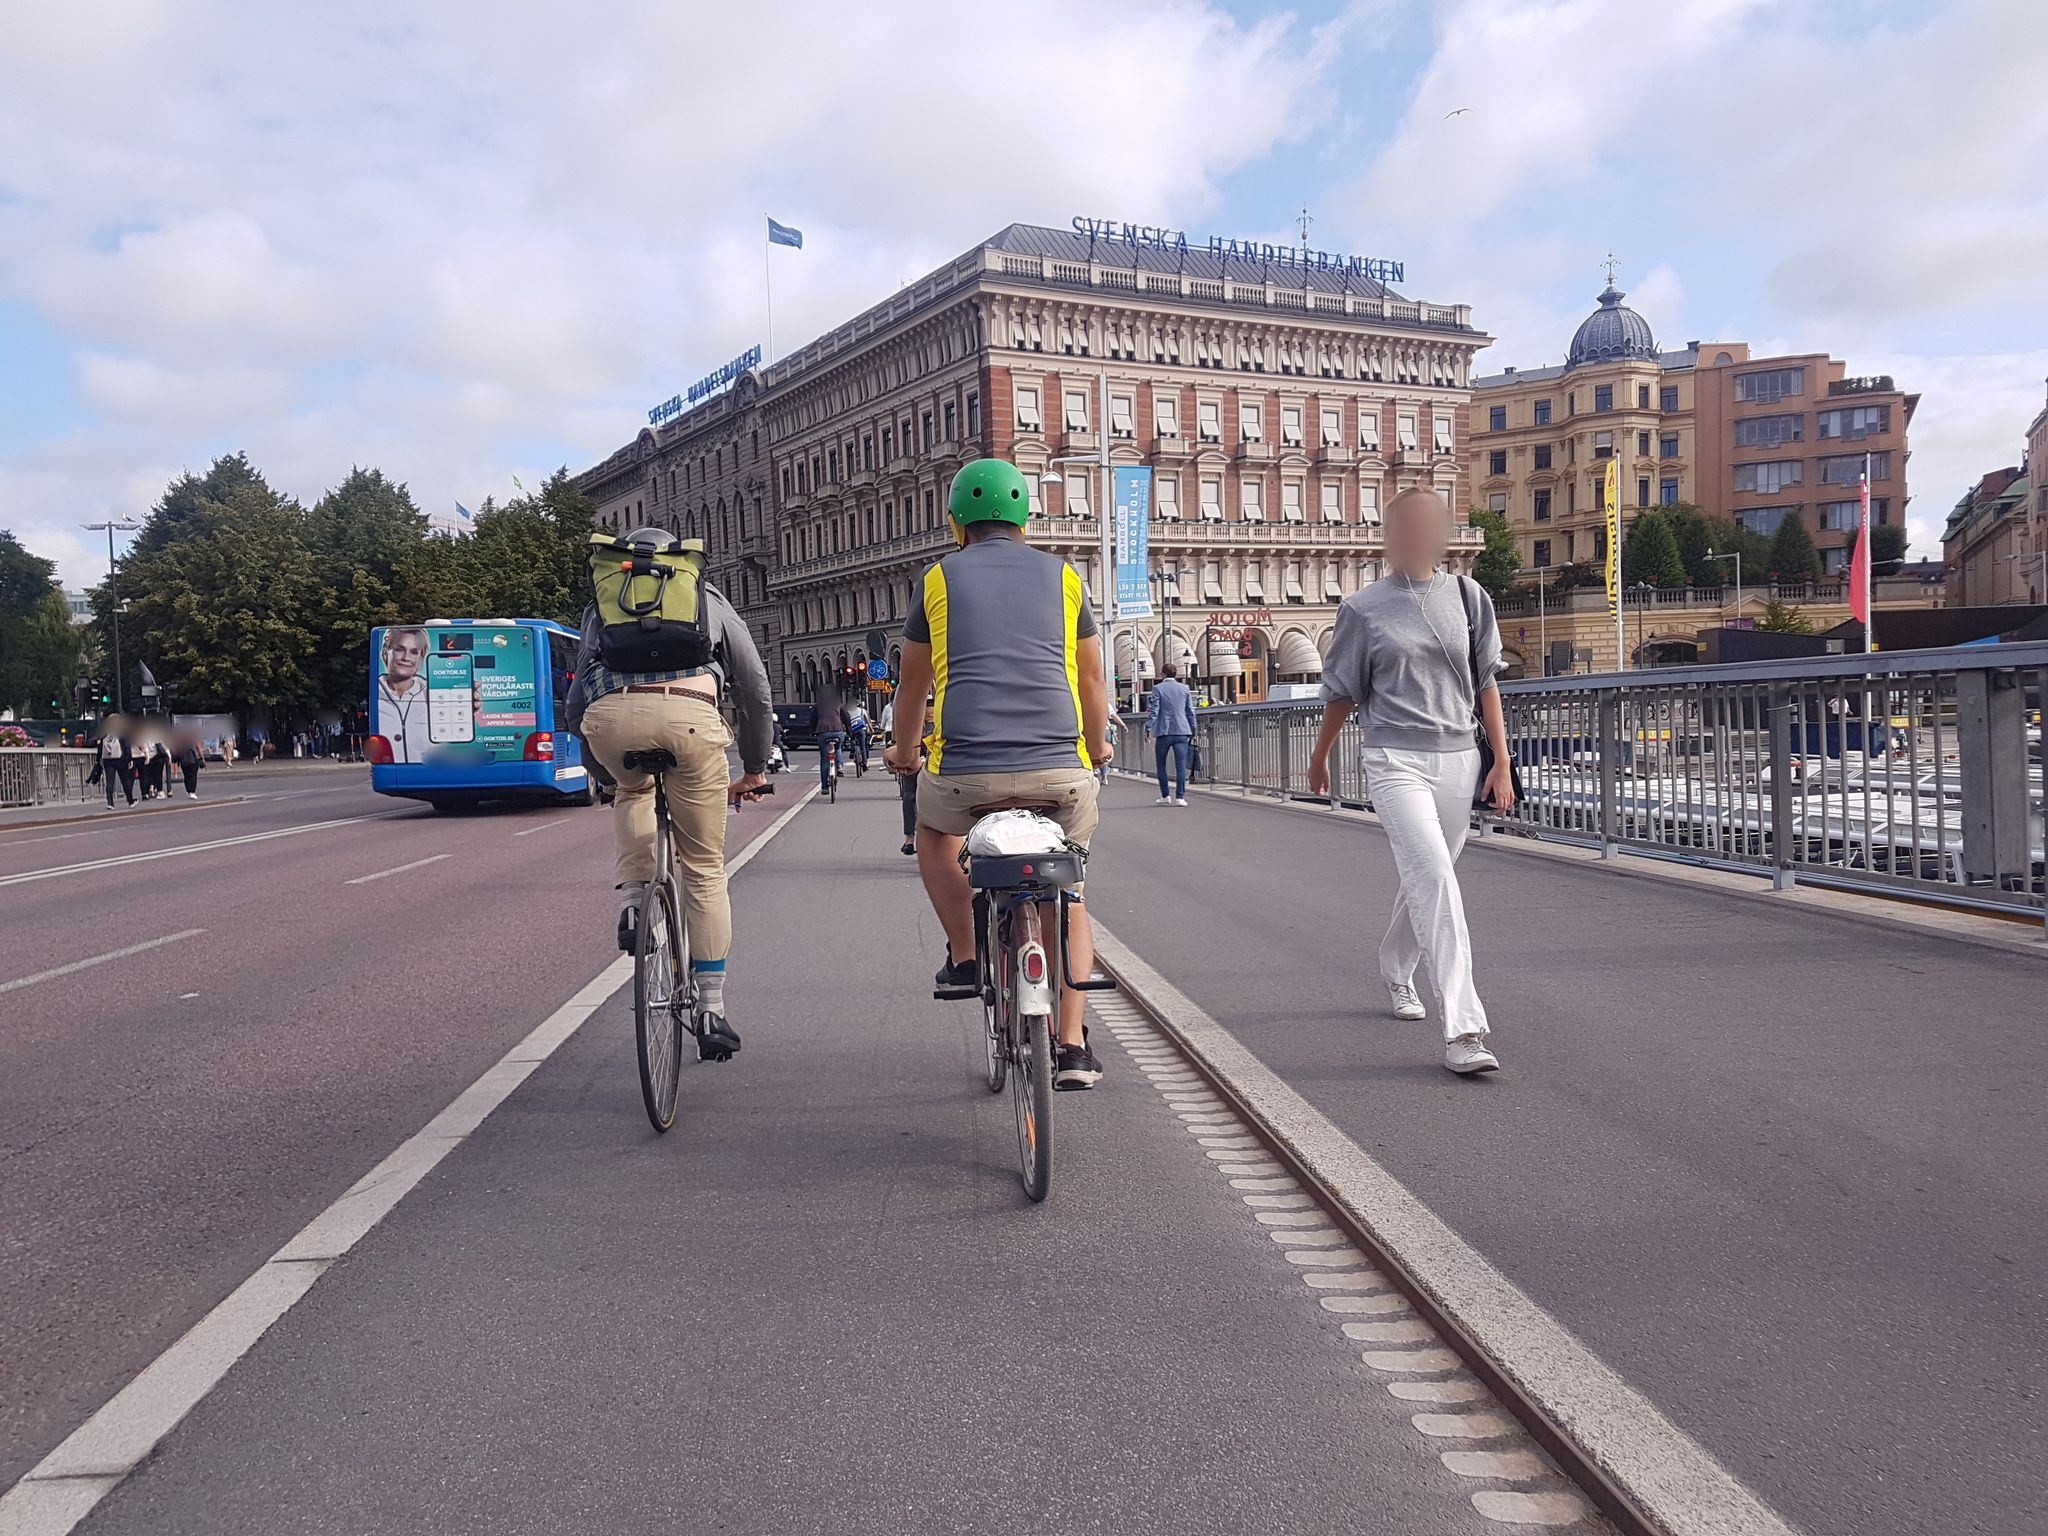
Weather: clear
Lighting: day
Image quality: good
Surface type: cycling surface
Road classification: footway, pedestrian
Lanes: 2, 1
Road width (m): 2.1
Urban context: urban centre
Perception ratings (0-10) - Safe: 6.11, Lively: 7.32, Beautiful: 4.04, Boring: 1.97, Depressing: 3.23, Wealthy: 6.18